Question: Please go thourgh Attached Image where i descirbed my scenario:
I want SQL Join query.
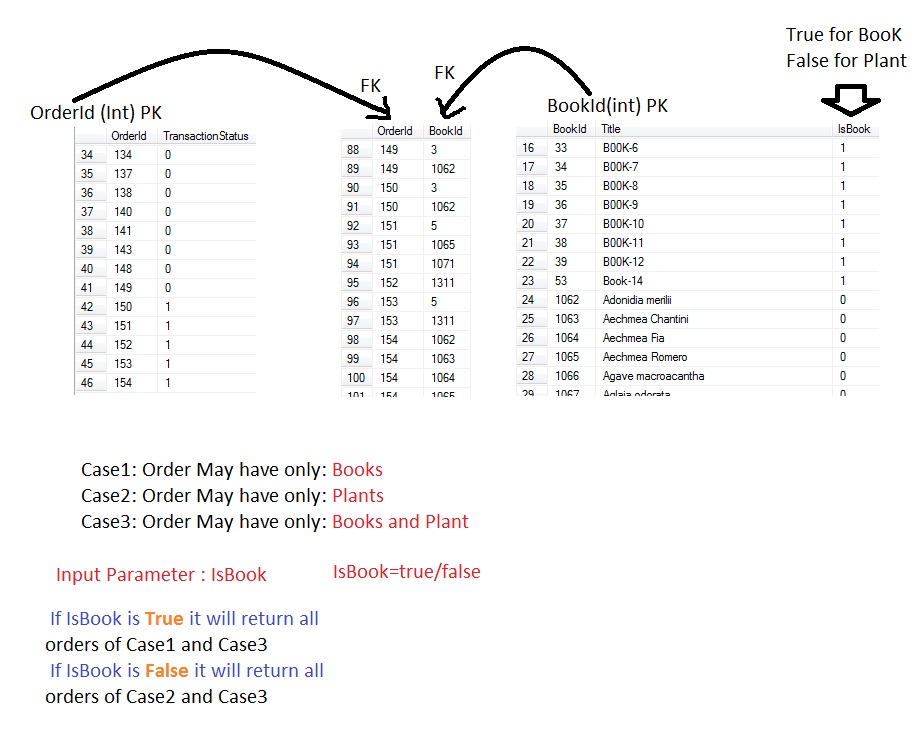
Answer: Have a look at something like
'''
SELECT *
FROM Orders o
WHERE EXISTS (
SELECT 1
FROM OrderBooks ob INNER JOIN
Books b ON ob.BookID = b.BookID
WHERE o.OrderID = ob.OrderID
AND b.IsBook = @IsBook
)
'''
The query will return all orders based on the given criteria.
So, what it does is, when '@IsBook = 1' it will return all Orders where there exists 1 or more entries linked to this order that are Books. And if '@IsBook = 0' it will return all Orders where there exists 1 or more entries linked to this order that are not Books.